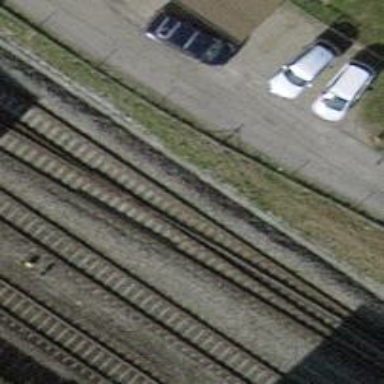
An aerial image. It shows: Railway siding with one electrified track and contact line for powering the train.